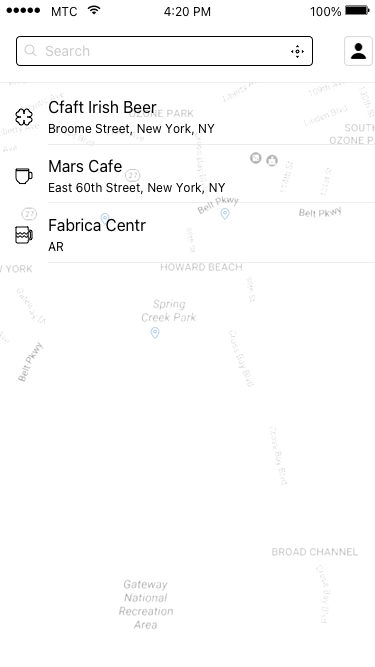
Text in this UI design:
AR
Fabrica Centr
East 60th Street, New York, NY
Mars Cafe
Broome Street, New York, NY
Cfaft Irish Beer